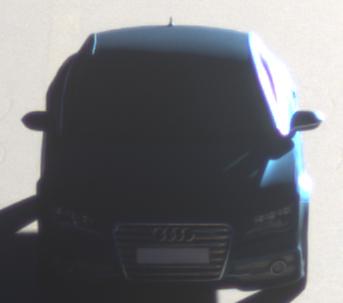
Make: Audi
Model: S7 Sportback cod
Detailed model: S7 (4G) Sportback
Model produced from: 2012/06
Model produced until: 2014/05
Doors: 5
Color: blue
Road condition: dry road
Daytime: sunrise or sunset
Contrast: high contrast